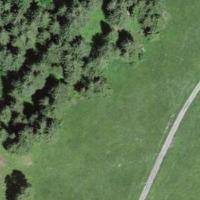
EUNIS habitat code: 43
Species observed at this site:
Stellaria graminea
Oxalis acetosella